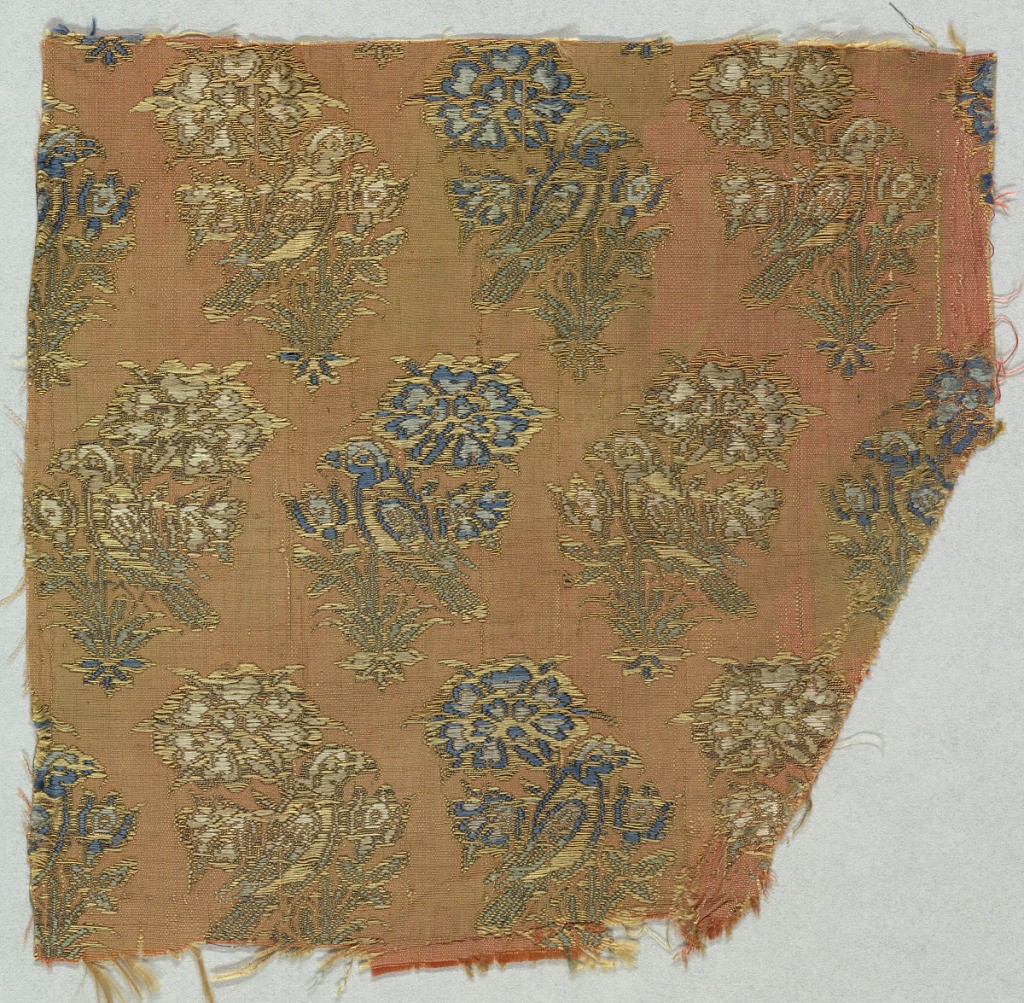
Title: Fragment
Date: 18th century
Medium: silk, metallic thread Technique: plain weave with supplementary weft
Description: Orange ground, faded from red, with a repeat of flowers arranged in a cone shape with a perching bird on the stem. Brocaded in blue, green, white, and grey with gold metallic thread. Alternate rows turning left and right.